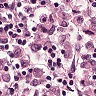
Metastatic tissue present: yes